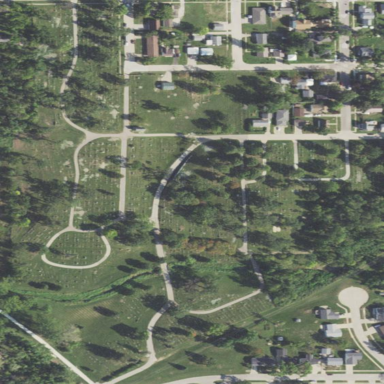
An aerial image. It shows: Cemetery.